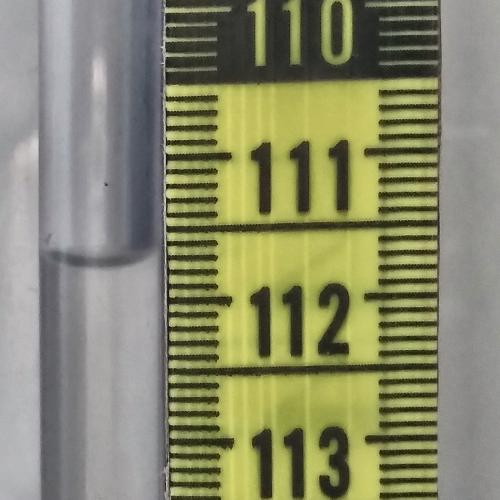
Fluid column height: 111.7 cm